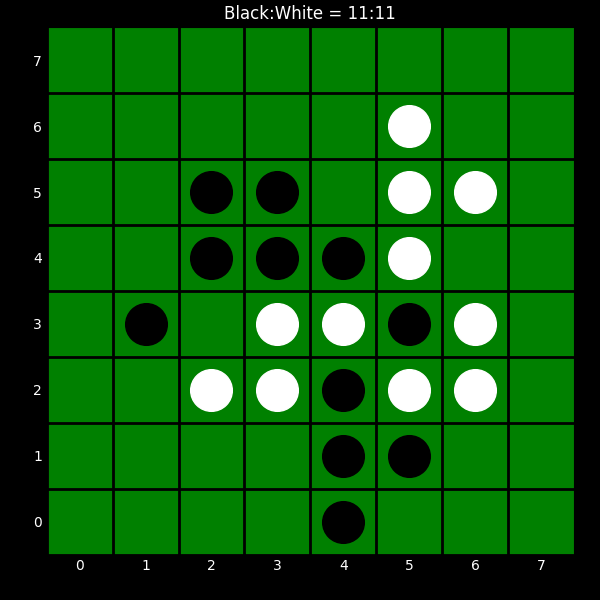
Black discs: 11
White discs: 11